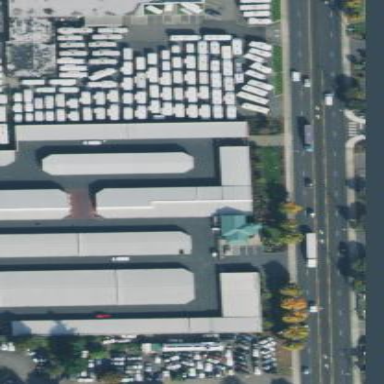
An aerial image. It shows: Building used for storage rental.